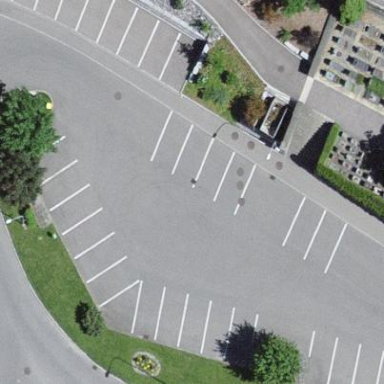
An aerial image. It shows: Parking area with asphalt surface.